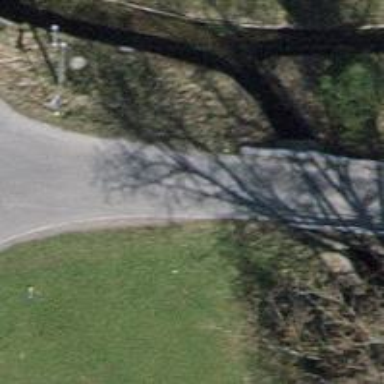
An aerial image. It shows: Unclassified road with bridge.